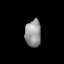
Tissue: lung
Cell type: T cells
Senescence score: 0.1922
Nuclear area (px): 409
Mean DAPI intensity: 154.308